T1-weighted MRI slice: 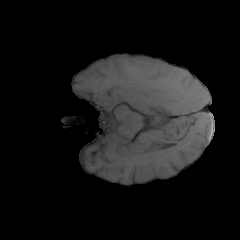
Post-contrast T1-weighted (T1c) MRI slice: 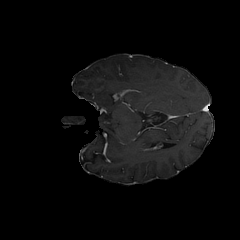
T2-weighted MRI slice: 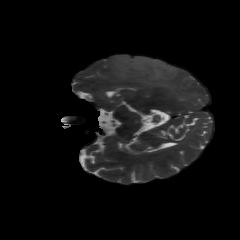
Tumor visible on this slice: yes